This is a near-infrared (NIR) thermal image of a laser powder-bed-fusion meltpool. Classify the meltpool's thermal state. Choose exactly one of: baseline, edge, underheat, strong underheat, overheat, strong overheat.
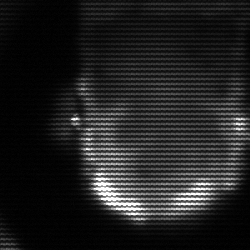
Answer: baseline